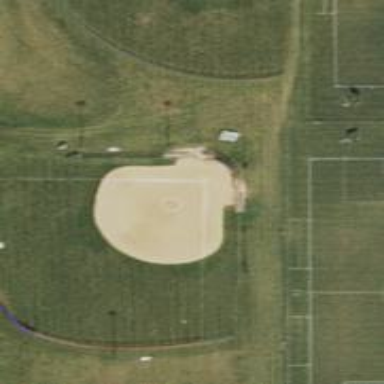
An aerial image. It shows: Leisure park with baseball pitch.